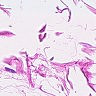
Metastatic tissue present: no